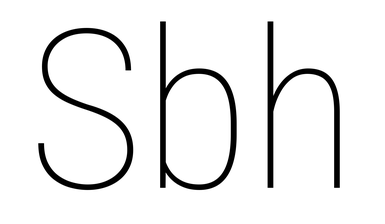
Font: Roboto_Condensed_Thin